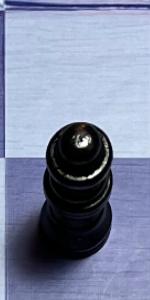
Label: Queen_Black